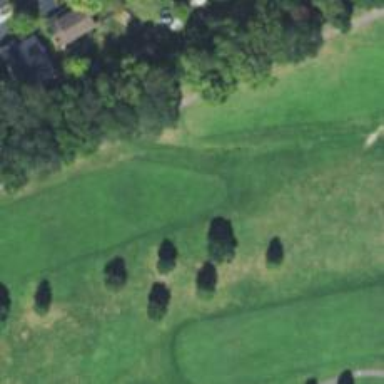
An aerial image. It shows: Golf hole.